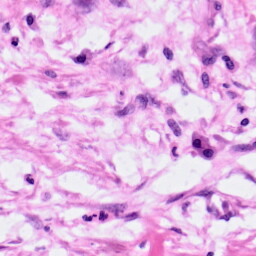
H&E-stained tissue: Pancreatic